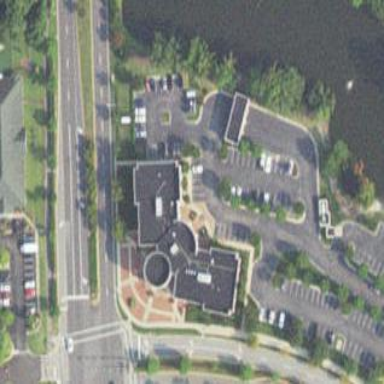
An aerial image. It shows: Commercial building.